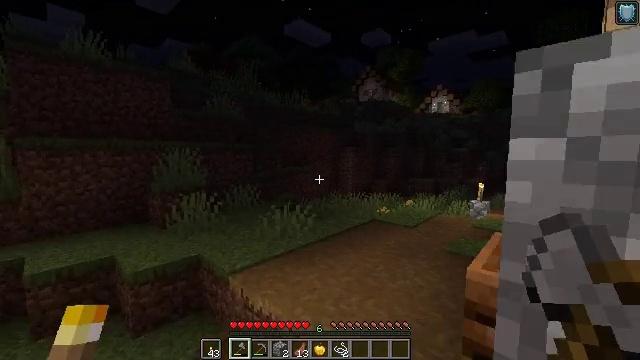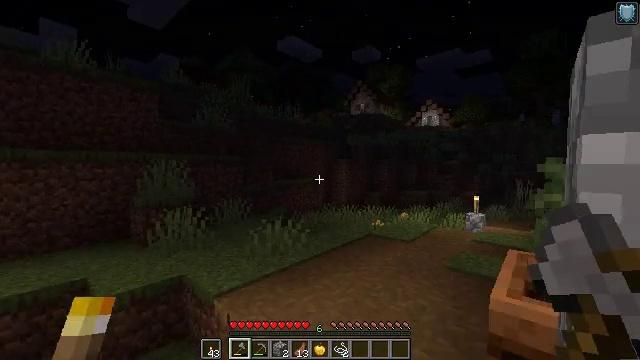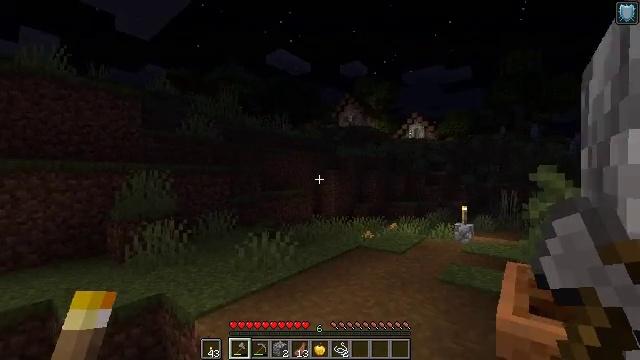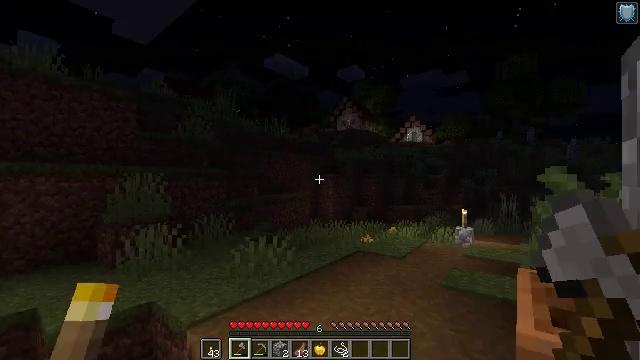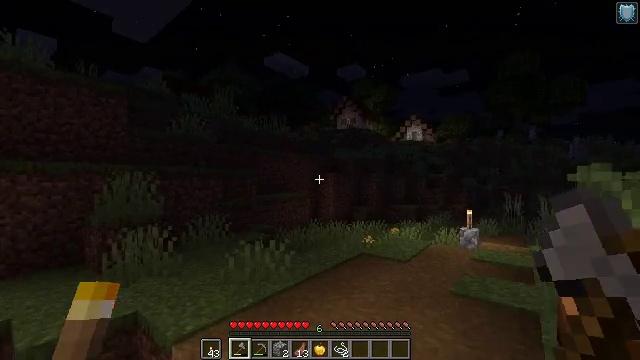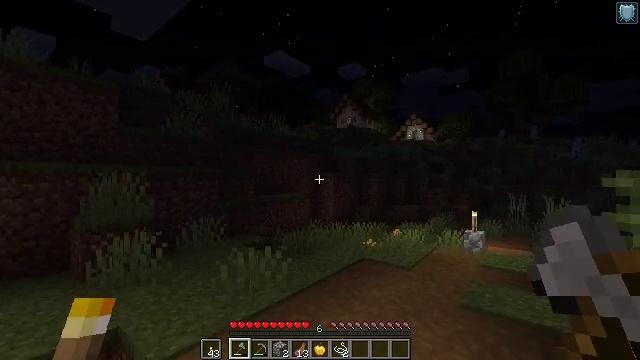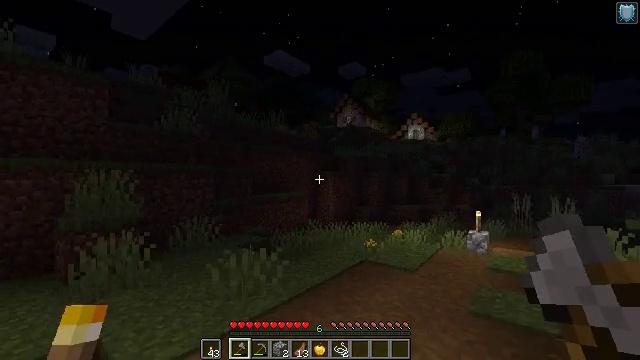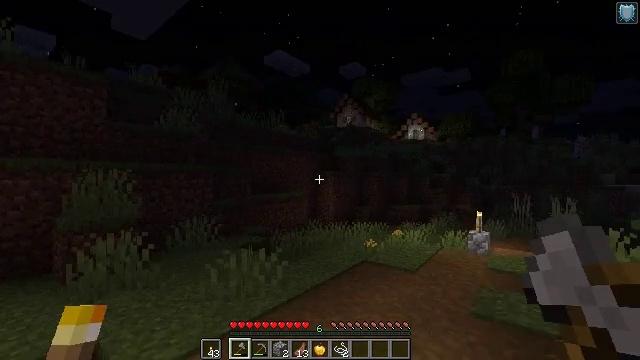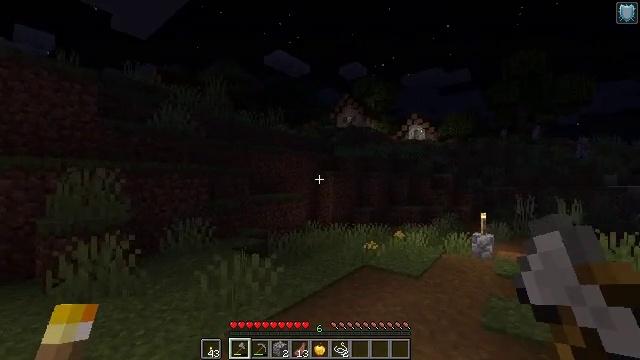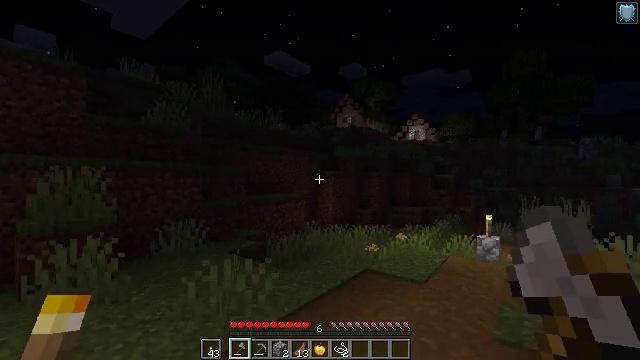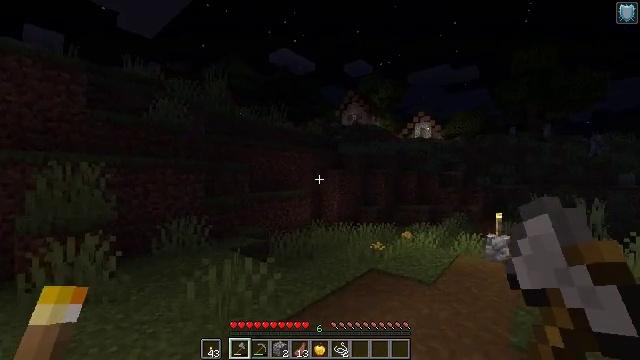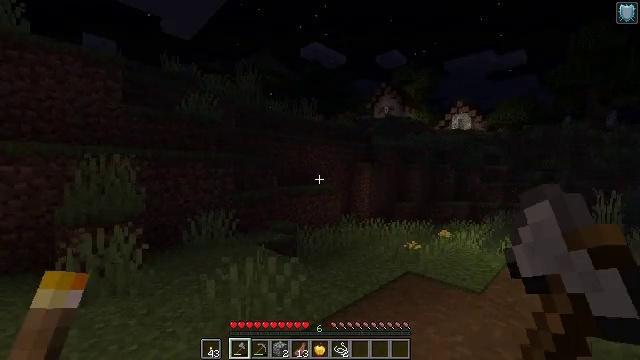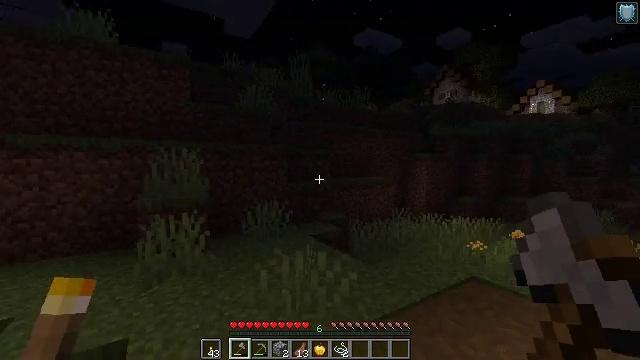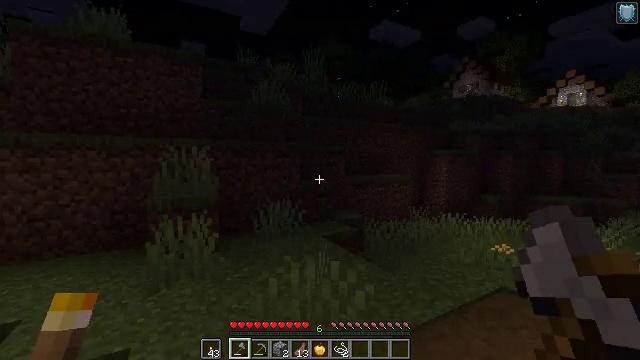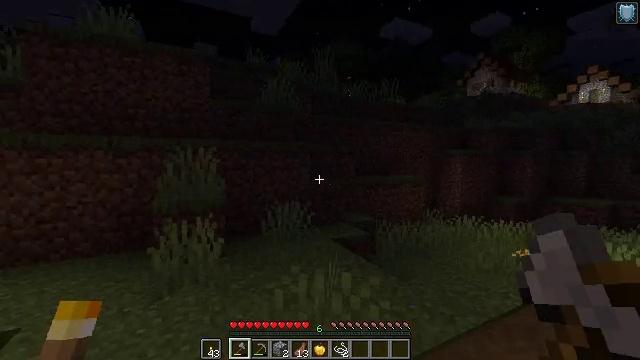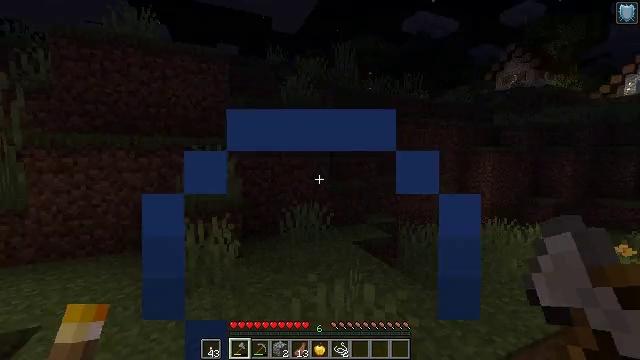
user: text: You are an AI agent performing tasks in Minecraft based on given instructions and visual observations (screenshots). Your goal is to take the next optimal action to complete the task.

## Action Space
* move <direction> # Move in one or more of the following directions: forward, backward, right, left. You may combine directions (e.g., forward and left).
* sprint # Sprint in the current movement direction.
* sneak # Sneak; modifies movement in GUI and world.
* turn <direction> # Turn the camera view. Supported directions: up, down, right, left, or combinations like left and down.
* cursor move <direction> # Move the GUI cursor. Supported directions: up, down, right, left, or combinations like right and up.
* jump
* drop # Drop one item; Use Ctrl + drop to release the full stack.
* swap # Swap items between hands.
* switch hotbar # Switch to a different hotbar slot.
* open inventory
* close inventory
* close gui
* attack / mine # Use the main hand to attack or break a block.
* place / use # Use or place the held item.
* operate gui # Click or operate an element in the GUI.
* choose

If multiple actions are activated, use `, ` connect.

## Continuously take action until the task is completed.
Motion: motion action
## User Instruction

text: Open the crafting table to craft a loom.
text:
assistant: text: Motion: move forward, turn right and up
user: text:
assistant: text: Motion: move forward, turn right and up
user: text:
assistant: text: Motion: move forward
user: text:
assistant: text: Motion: move forward
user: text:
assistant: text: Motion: move forward
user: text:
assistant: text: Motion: move forward
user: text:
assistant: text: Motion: move forward
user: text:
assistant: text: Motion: move forward
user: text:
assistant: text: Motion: move forward
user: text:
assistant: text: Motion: move forward, turn left
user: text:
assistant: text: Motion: move forward, turn left and down
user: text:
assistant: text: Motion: move forward, turn left and down
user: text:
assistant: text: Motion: move forward, turn left
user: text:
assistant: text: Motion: move forward, turn left
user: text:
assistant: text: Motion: move forward, turn left
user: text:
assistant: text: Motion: move forward, turn left
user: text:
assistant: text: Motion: move forward, turn left
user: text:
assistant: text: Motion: move forward, turn left
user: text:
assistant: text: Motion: move forward
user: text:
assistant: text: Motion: move forward
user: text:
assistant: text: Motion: move forward
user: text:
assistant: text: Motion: move forward
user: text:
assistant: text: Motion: move forward
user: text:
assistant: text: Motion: move forward
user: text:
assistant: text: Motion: move forward
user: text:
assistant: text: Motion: move forward, turn right
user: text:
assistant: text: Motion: move forward, turn right
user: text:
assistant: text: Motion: move forward, turn right
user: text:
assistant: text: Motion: move forward, turn right
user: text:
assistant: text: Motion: move forward, turn right